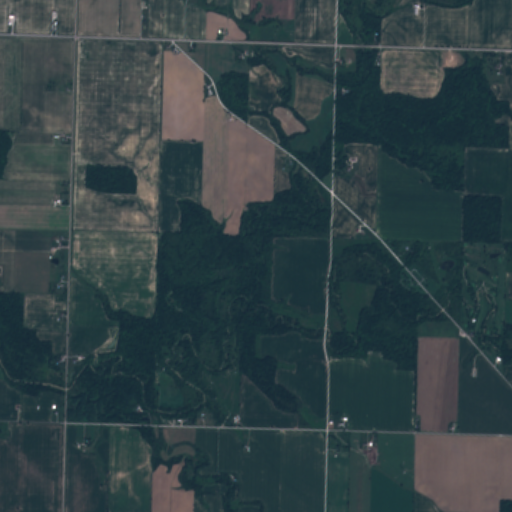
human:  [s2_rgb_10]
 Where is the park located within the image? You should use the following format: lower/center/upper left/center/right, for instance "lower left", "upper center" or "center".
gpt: The park is located in the center right of the image.
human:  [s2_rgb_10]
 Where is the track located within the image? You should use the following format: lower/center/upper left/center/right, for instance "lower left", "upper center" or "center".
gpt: The track is located in the lower left of the image.
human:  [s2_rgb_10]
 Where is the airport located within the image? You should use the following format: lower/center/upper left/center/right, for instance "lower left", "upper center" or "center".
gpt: There is no airport in the image.